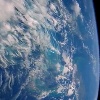
Label: cloud